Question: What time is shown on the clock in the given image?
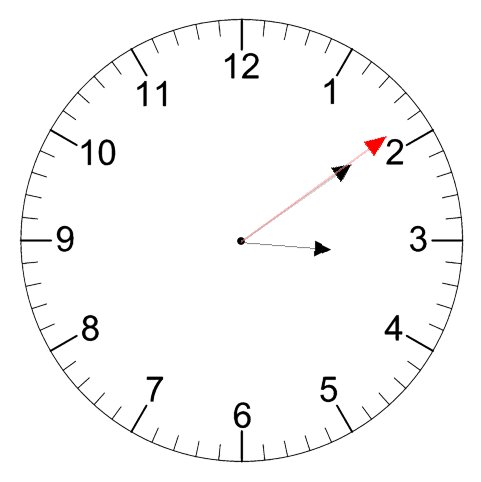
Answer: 03:09:09